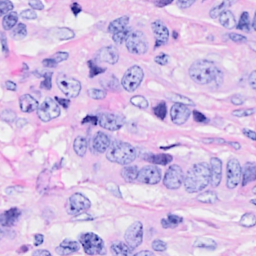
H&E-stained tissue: Breast